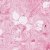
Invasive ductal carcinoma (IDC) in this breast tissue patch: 0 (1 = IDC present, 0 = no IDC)